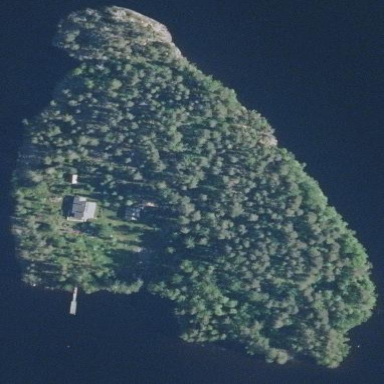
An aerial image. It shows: Islet.